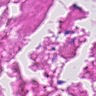
Metastatic tissue present: no